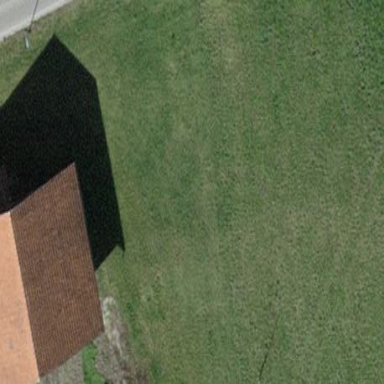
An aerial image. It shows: Detached building with gabled roof.